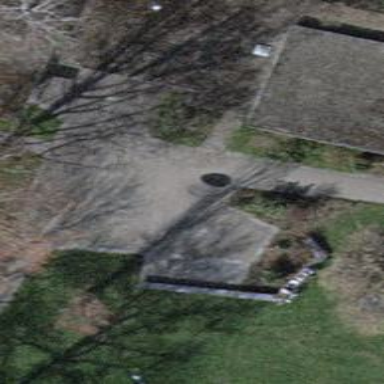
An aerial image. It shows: Beautiful fountain.